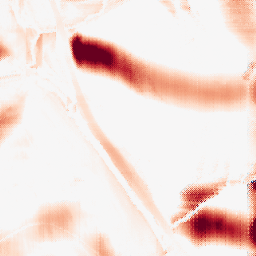
Category: morphological
Decomposition family: rolling_ball
Decomposition parameters: radius: 25
Upsampling method: regularized
Upsampling parameters: scale: 4
lambda_reg: 0.1
Upsampling scale: 4